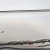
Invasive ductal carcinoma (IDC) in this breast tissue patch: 0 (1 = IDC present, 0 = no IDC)